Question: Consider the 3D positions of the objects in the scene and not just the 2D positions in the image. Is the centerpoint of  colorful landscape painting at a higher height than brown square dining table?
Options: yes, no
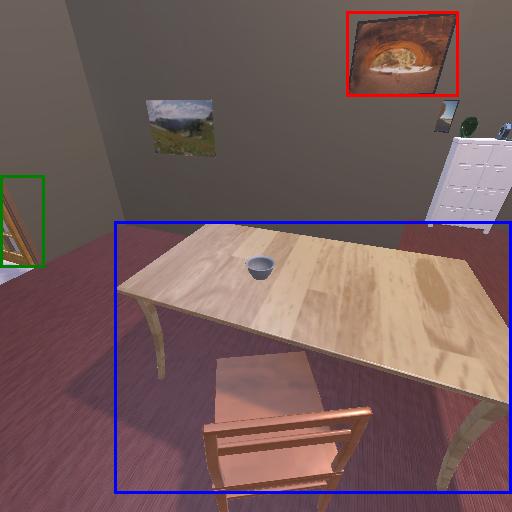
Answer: yes